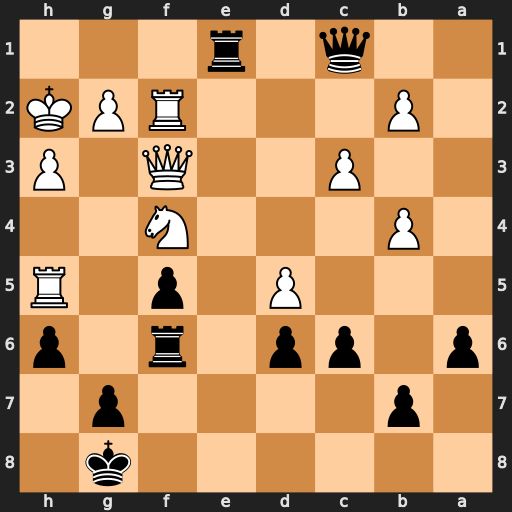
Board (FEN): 6k1/1p4p1/p1pp1r1p/3P1p1R/1P3N2/2P2Q1P/1P3RPK/2q1r3
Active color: b
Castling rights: -
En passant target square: -
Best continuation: Re3 Rc2 Rxf3 Rxc1 Rxf4